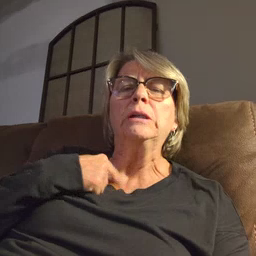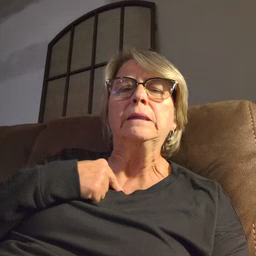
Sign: thirsty